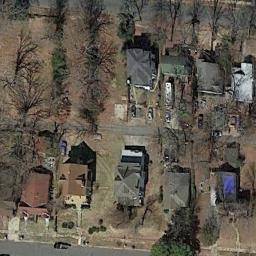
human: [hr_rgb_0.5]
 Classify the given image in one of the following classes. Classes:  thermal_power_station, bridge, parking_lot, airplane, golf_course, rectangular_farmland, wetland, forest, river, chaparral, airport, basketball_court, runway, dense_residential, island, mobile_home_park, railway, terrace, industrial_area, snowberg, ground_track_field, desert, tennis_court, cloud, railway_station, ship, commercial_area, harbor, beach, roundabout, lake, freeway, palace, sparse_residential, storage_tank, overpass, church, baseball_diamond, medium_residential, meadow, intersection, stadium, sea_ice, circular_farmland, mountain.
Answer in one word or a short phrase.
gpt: medium_residential